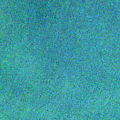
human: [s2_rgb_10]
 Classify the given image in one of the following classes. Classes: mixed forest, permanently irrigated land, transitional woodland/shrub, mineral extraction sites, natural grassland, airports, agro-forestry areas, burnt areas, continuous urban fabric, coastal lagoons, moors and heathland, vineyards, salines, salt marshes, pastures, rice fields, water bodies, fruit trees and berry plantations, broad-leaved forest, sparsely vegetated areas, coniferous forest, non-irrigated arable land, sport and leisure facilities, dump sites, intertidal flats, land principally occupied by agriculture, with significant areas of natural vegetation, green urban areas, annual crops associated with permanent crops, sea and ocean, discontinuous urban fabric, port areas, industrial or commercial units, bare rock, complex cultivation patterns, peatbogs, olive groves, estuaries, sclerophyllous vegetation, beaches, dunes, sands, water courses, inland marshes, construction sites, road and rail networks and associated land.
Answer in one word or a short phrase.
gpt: sea and ocean